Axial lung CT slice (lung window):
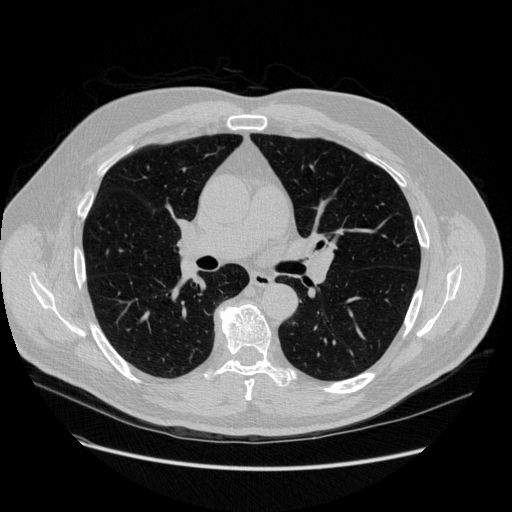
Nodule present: no